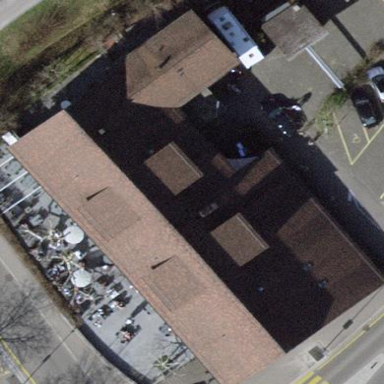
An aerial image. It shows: Building that houses restaurant.